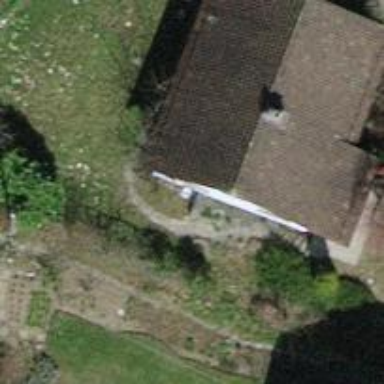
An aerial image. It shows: Building with tiled roof.